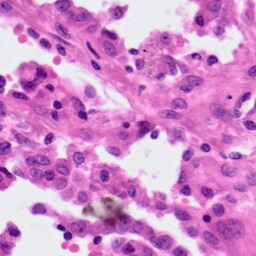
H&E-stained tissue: Lung